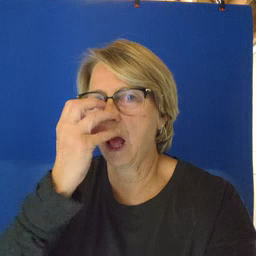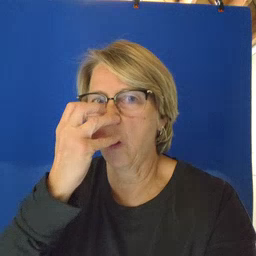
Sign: clown